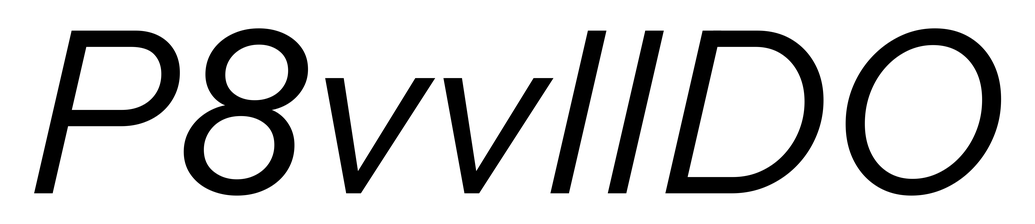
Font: InstrumentSans-Italic_Italic